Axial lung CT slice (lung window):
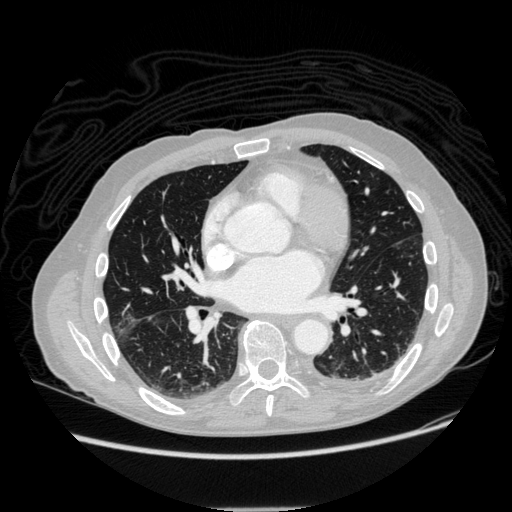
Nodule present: no